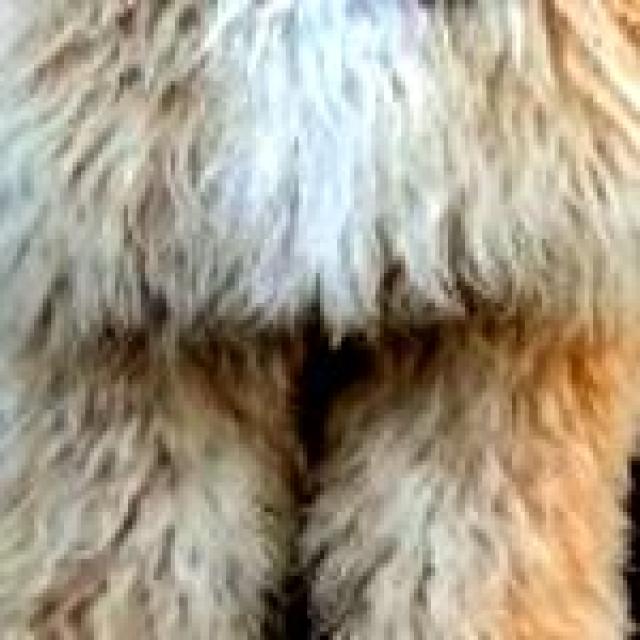
Healthy canine skin — no visible lesions, inflammation, or abnormalities. The skin and coat appear normal.